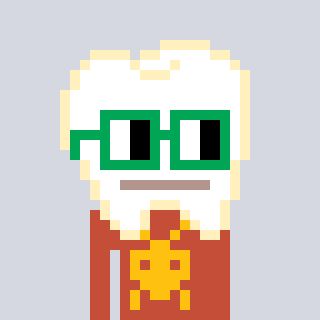
a pixel art character with square green glasses, a tooth-shaped head and a rust-colored body on a cool background